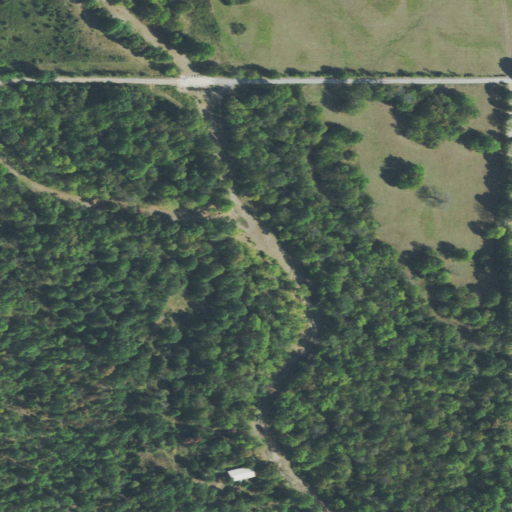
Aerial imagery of valley in Oklahoma named Hogeye Hollow containing deciduous forest, pasture, open development, woody wetlands, shrub, mixed forest, and low intensity development